Question: I have a simple json file "example.json" whose entries are in this format :
'''
{
"id": 122,
"name" : Wearable,
"description": someDescription,
"lon" : 11.581981,
"lat" : 48.135125,
"place" : Munich,
"time" : 2013-11-20,
"tableContent": someValuesList
}
'''
I want to display this information on a visualization program called Geotemco (<URL>
I am able to display the map but unable to display the information from this json file.
The loader.html file looks like this:
'''
<!DOCTYPE html>
<html>
<head>
<meta http-equiv="content-type" content="text/html; charset=UTF-8">
<title>GeoTemCo</title>
<link rel="stylesheet" href="css/geotemco.css" type="text/css"/>
<script src="geotemco-min.js"></script>
<script src="js/Util/Publisher.js"></script>
<script src="js/Build/Loader/DynaJsLoader.js"></script>
<script src="js/Build/Loader/Loader.js"></script>
</head>
<body>
<div id="mapContainerDiv" style="position:relative;"></div>
<div id="plotContainerDiv" style="position:relative;"></div>
<div id="tableContainerDiv" style="position:relative;"></div>
<script>
var datasets = [];
var mapDiv = document.getElementById("mapContainerDiv");
var map = new WidgetWrapper();
var mapWidget = new MapWidget(map,mapDiv);
var timeDiv = document.getElementById("plotContainerDiv");
var time = new WidgetWrapper();
var timeWidget = new TimeWidget(time,timeDiv);
var tableDiv = document.getElementById("tableContainerDiv");
var table = new WidgetWrapper();
var tableWidget = new TableWidget(table,tableDiv);
// var jsonFile = GeoTemConfid.getJson('data/example.json');
// var jsonData = GeoTemConfig.loadJson(jsonFile);
// var dataset = new Dataset([{"name" : "Wearable","lon" : "11.0","lat" : "48.0","place" : "USA/New York/New York City/Liberty Island","time" : "2013","tableContent": "someValuesList"}],'Events');
// datasets.push(dataset);
datasets.push(new Dataset(GeoTemConfig.loadJson(GeoTemConfig.getJson('/data/example.json')),'Events'));
map.display(datasets);
time.display(datasets);
table.display(datasets);
</script>
</body>
</html>
'''
I tried every method but unable to display the event anywhere on the map. It always loads only the map:

Please help me out with this issue.
Many Thanks in advance
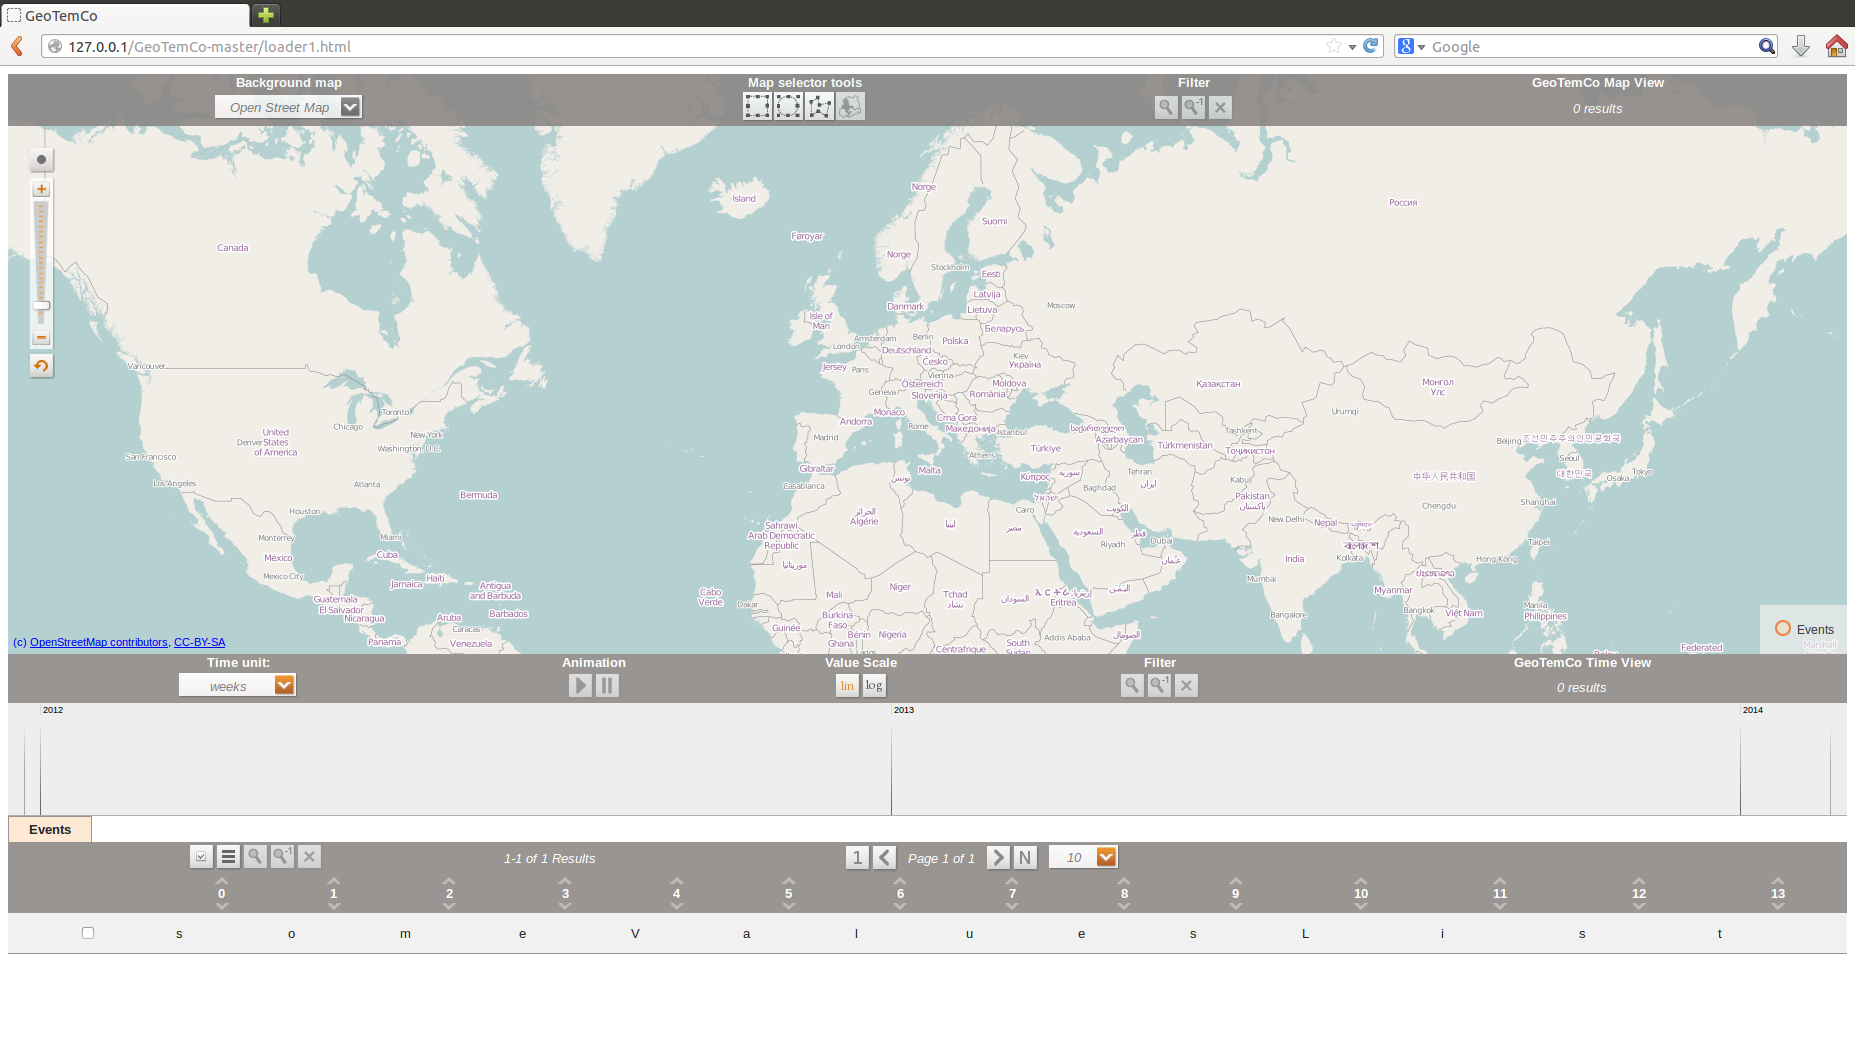
Answer: You have wrong content of json file. It should be something like:
'''
[
{
"id": 122,
"name": 'Wearable',
"description": 'someDescription',
"lon" : 11.582,
"lat" : 48.135,
"place" : 'Munich',
"time" : '2013-11-20',
"tableContent": {'a': '111', 'b': '222'}
}
]
'''
See <URL> from GeoTemco site.